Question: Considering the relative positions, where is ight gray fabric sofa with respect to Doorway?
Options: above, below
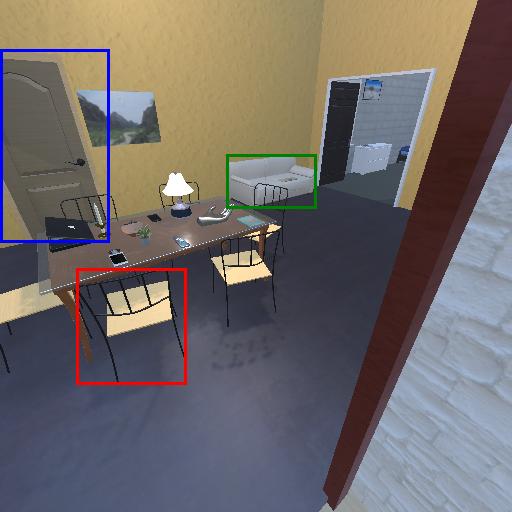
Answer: above